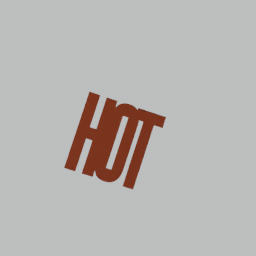
Label: decoration